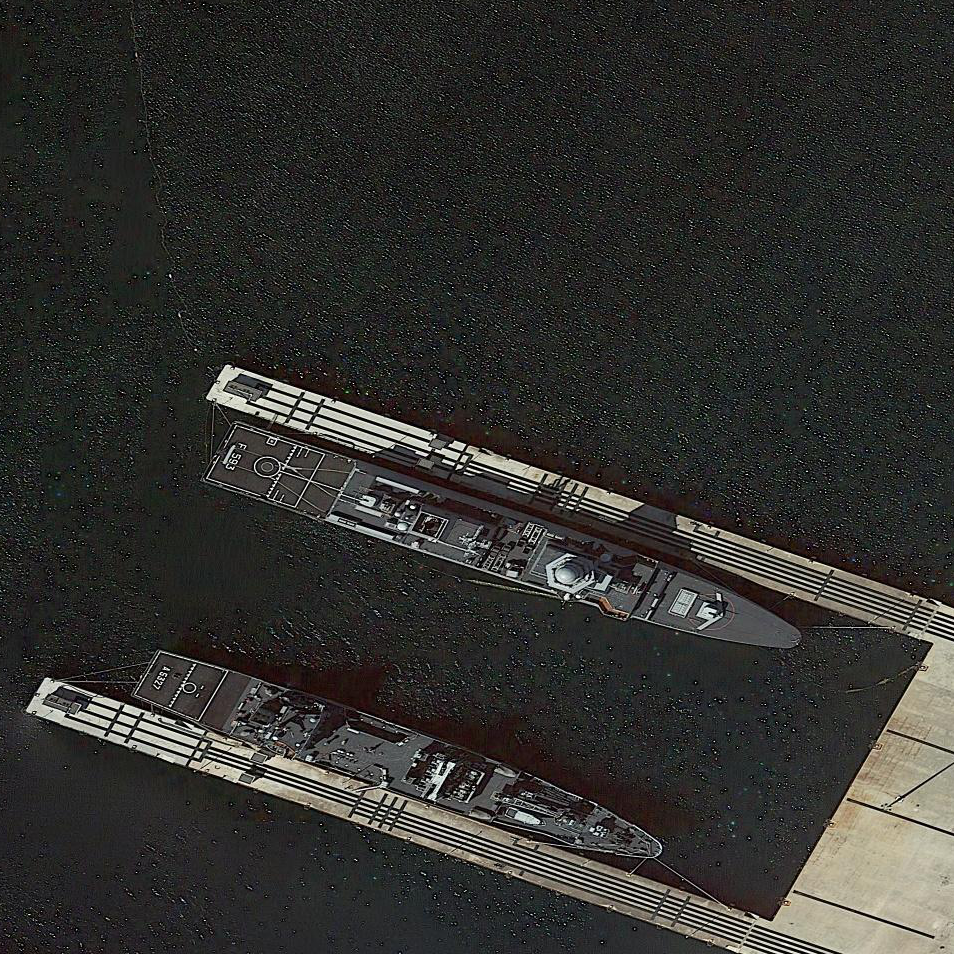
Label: destroyer